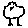
Label: bird